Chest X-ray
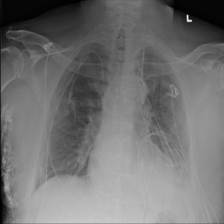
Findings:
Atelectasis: negative
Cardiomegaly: negative
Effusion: negative
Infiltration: negative
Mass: negative
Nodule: negative
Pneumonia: negative
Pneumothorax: negative
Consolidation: negative
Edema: negative
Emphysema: negative
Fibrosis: negative
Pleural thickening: negative
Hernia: negative